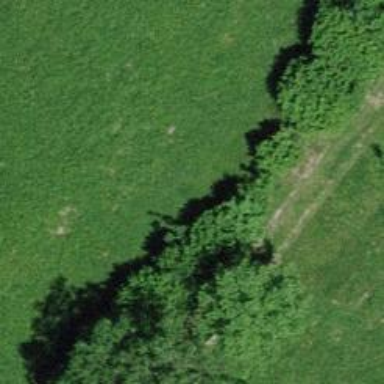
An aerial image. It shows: Hedge acting as barrier.